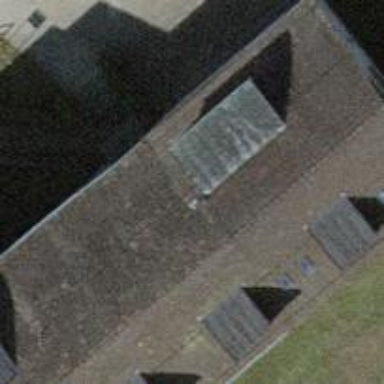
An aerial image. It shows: Library.